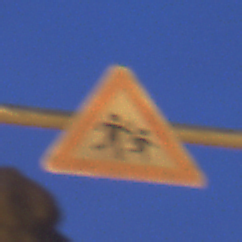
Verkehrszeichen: KinderLinks
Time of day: Night
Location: Outdoor (Urban)
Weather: Clear
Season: NotSpecified
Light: Artificial